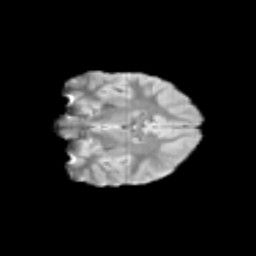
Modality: T2w
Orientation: coronal
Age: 10
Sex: female
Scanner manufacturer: siemens
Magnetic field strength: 3 T
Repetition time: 3.8 s
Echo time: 0.07 s